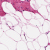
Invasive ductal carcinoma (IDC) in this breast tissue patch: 0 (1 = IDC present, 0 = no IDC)